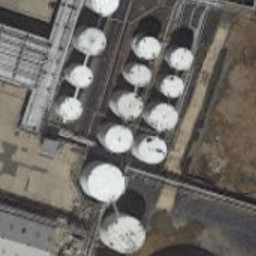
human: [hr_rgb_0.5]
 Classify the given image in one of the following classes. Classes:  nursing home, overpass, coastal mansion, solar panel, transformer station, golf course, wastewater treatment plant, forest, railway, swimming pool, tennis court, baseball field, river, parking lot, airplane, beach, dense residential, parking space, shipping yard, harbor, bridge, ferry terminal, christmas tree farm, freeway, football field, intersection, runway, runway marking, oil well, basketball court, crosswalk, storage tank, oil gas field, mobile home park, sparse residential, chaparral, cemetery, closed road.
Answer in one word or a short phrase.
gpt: storage tank